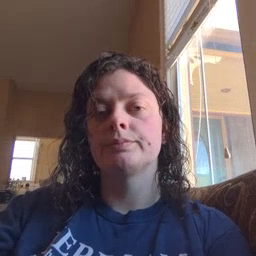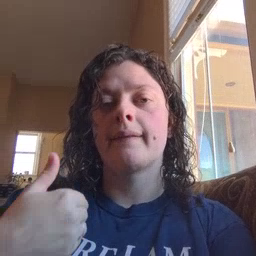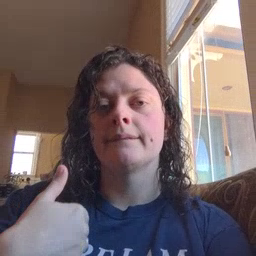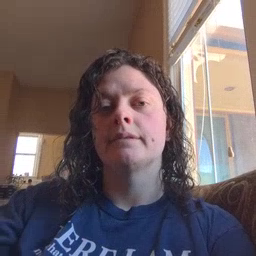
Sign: have